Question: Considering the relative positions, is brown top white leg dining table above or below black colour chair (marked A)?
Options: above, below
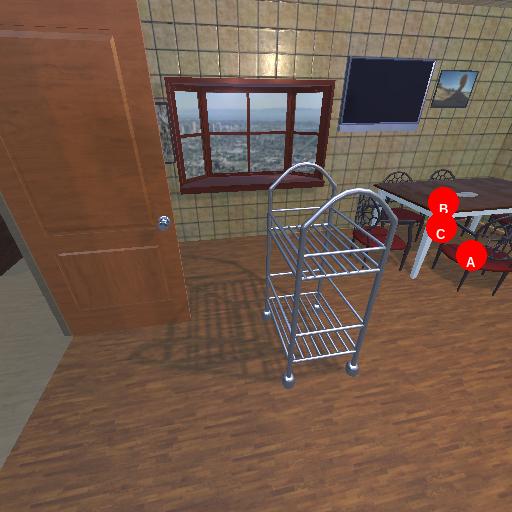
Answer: above